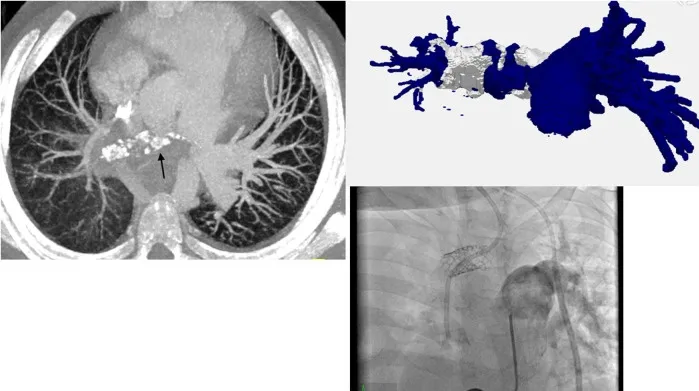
CT-angiography, 3D-reconstruction and pulmonary angiogram showing subtotal obstruction of the right pulmonary artery (patient 1).
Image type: radiology (ct)